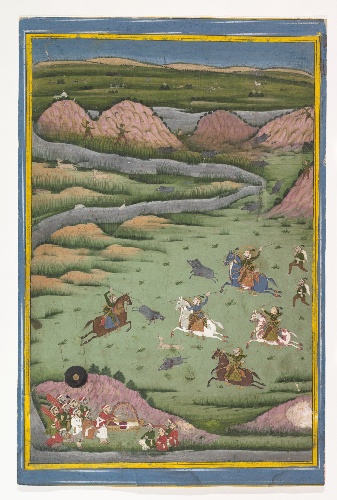
Date: 19th century
Object type: Painting
Classification: Paintings
Medium: Ink and opaque watercolor on paper
Culture: Western India, Rajasthan, Udaipur
Dimensions: 15 3/8 x 10 5/16 in. (39.0 x 26.2 cm)
Department: Asian Art
Credit line: Gift of Charles and Carol E. Hamilton, 1983,
Accession year: 1983
Repository: Metropolitan Museum of Art, New York, NY
Tags: Men|Hunting|Boars|Landscapes|Horses